Question: When I'm building the app I'm getting the following errors for all CoreData object classes:

I did include CoreData library in 'Prefix.pch'. Also, every time when I run build, the number of errors varies from 48 to 62.
It seems Xcode just doesn't recognize that they are defined at all. How should I resolve this?
Here's the header file:
'''
#import <Foundation/Foundation.h>
#import <CoreData/CoreData.h>
#import "Activities.h"
@class Activities;
@interface Projects : NSManagedObject
@property (nonatomic, retain) NSString * name;
@property (nonatomic, retain) NSString * information;
@property (nonatomic, retain) NSDate * date;
@property (nonatomic, retain) NSSet *activities;
@end
@interface Projects (CoreDataGeneratedAccessors)
- (void)addActivitiesObject:(Activities *)value;
- (void)removeActivitiesObject:(Activities *)value;
- (void)addActivities:(NSSet *)values;
- (void)removeActivities:(NSSet *)values;
+(NSArray*)retrieveProjects;
-(void)setName:(NSString*)name information:(NSString*) information date:(NSDate *) date;
@end
'''
And the '.m' file:
'''
#import "Projects.h"
@implementation Projects
@dynamic name;
@dynamic information;
@dynamic date;
@dynamic activities;
+(NSArray*)retrieveProjects
{
//Retrieve all project entries and return as an NSArray here
}
-(void)setName:(NSString*)name information:(NSString*) information date:(NSDate *) date
{
// Set a Projects object's attributes;
}
@end
'''
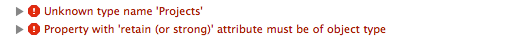
Answer: Try putting #import "Activities.h" in .m file, maybe its include issue cause U include this .h Activities.h i suppose